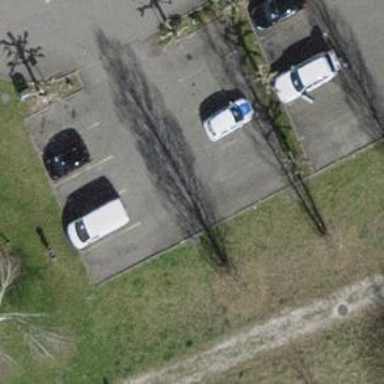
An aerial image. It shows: Asphalt parking aisle road for service vehicles.